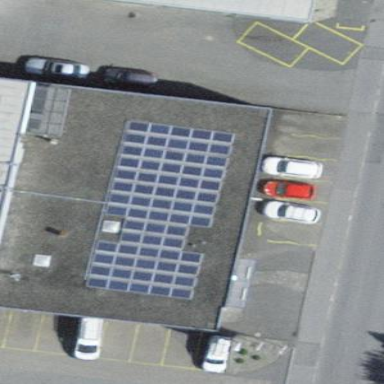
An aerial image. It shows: Solar power generator utilizing photovoltaic technology with solar photovoltaic panels.